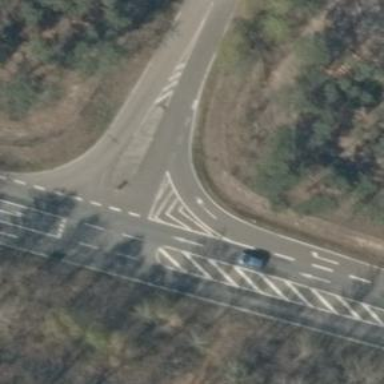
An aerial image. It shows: Secondary road with asphalt surface.